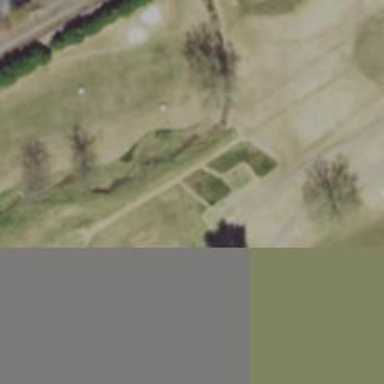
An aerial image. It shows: Golf path.